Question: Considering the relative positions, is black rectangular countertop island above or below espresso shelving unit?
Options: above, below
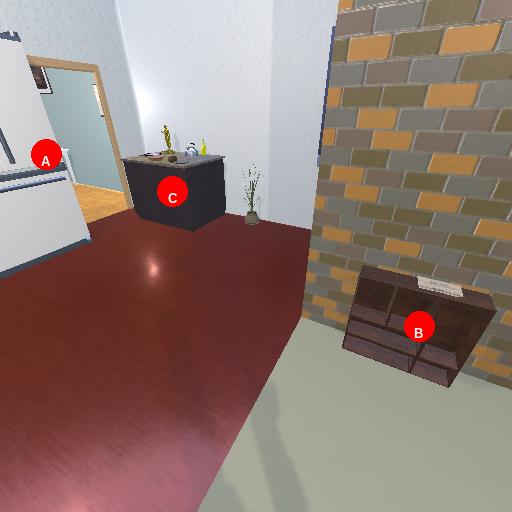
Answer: above